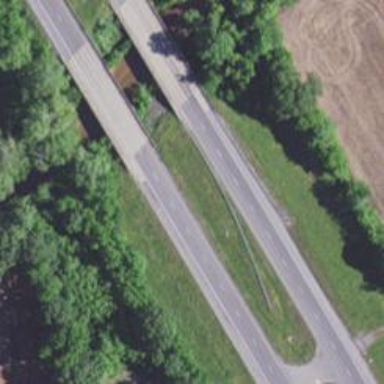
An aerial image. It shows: Bridge crossing over highway trunk expressway.